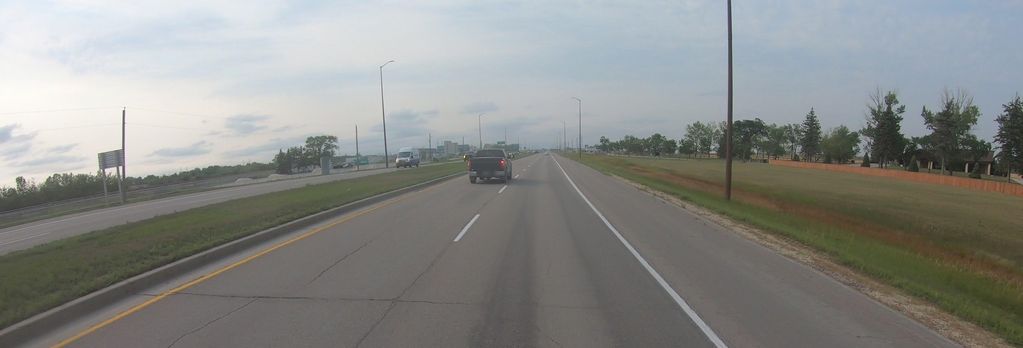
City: winnipeg